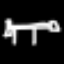
Label: bed